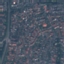
Label: Residential